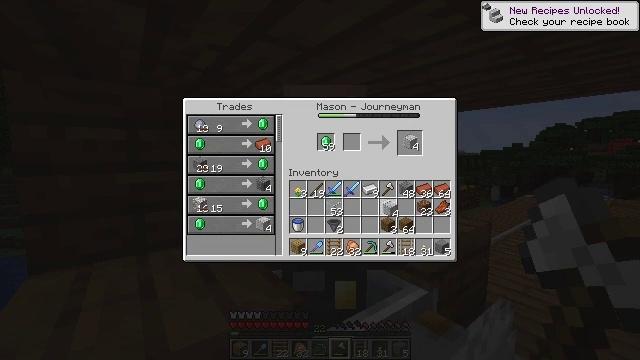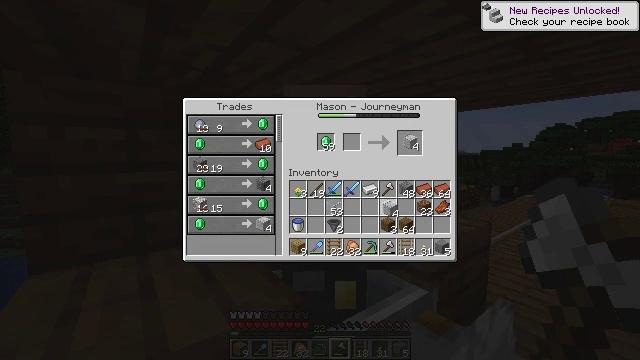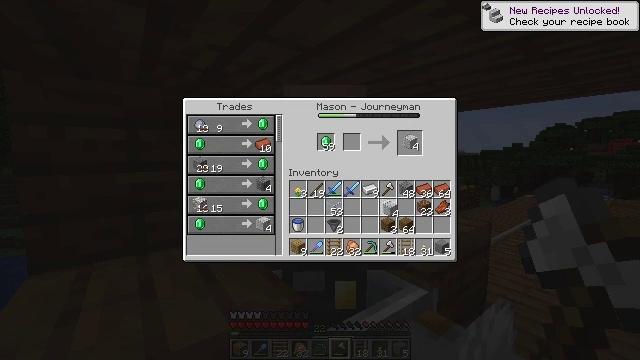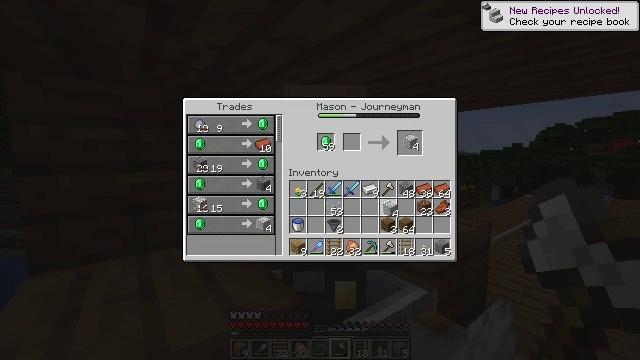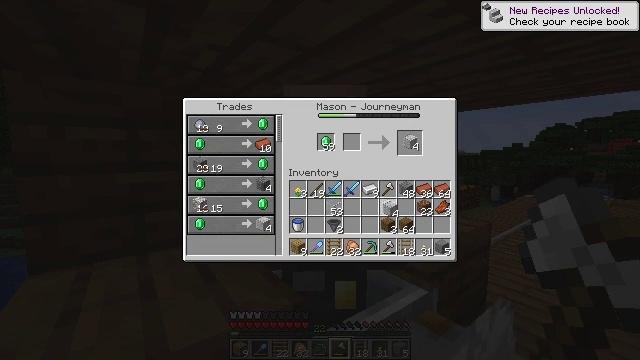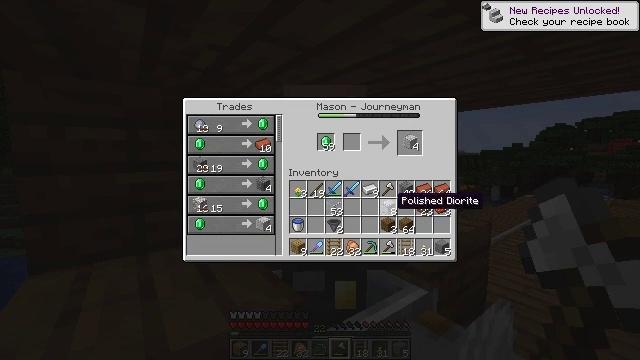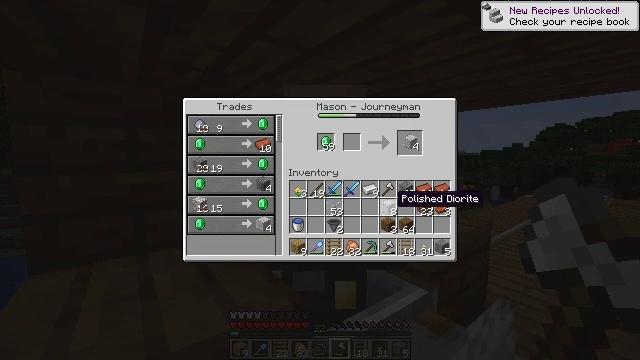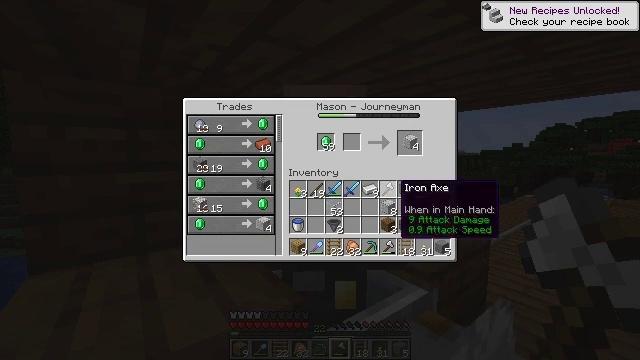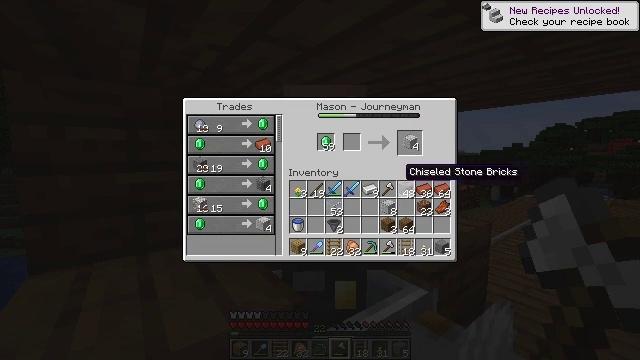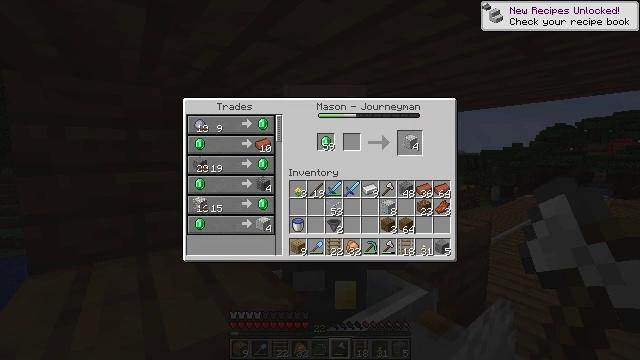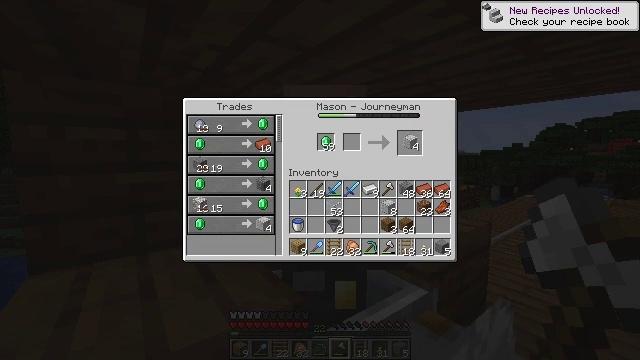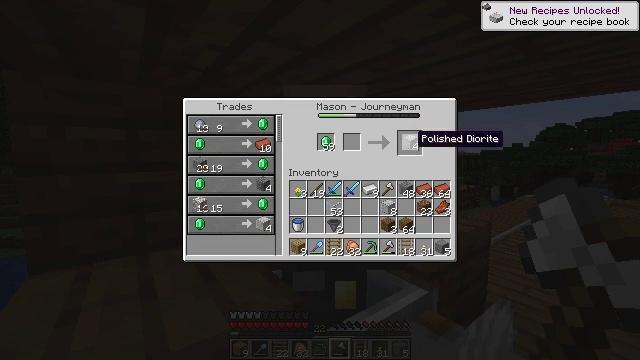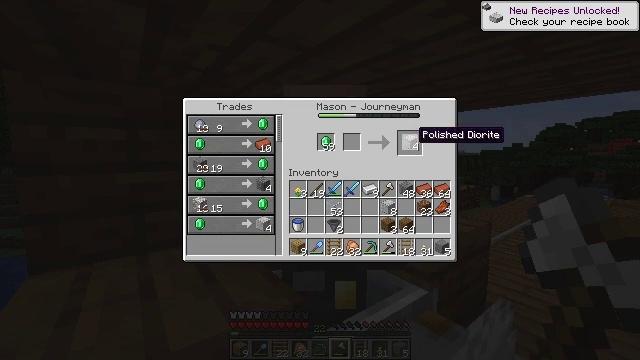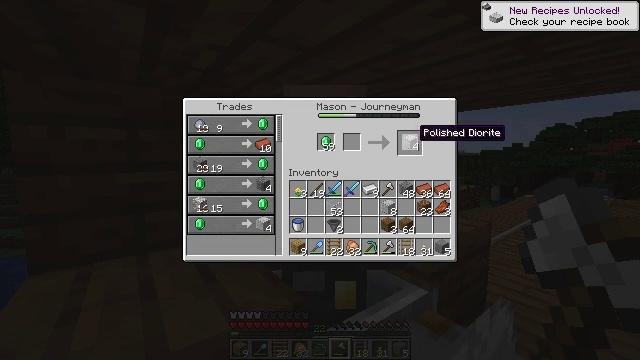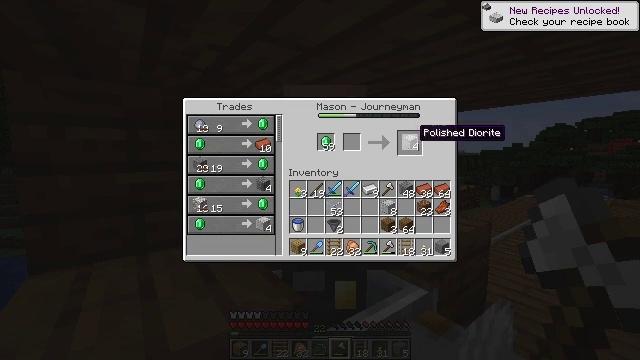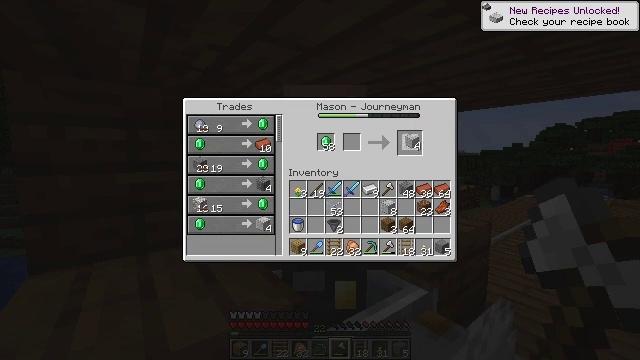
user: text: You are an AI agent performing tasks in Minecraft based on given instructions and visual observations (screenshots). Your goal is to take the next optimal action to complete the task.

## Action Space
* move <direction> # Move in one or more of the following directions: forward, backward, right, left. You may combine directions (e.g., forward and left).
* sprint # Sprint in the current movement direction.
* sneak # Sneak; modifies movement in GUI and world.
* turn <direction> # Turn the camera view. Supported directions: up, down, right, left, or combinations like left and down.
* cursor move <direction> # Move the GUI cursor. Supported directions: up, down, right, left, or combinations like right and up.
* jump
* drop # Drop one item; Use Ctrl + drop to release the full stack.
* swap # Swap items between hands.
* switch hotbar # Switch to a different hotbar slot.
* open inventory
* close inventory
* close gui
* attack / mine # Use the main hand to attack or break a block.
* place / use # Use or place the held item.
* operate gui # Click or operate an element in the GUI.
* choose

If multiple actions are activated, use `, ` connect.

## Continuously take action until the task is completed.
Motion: motion action
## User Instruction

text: Use the crafting table to create polished diorite.
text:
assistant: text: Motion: no_op
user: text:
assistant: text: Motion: no_op
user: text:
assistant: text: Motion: operate gui
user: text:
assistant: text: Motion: operate gui
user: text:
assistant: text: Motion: no_op
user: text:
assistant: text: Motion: no_op
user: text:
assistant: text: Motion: cursor move up
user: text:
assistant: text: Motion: cursor move up
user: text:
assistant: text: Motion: cursor move right and up
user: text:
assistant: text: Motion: cursor move up
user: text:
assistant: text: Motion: no_op
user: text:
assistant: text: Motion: no_op
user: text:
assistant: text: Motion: no_op
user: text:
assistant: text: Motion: no_op
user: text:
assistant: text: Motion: operate gui
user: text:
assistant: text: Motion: operate gui
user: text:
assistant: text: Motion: cursor move down
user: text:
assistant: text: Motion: cursor move left and down
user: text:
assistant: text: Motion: cursor move down
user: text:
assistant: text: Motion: cursor move down
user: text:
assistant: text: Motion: no_op
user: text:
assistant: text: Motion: no_op
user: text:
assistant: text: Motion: no_op
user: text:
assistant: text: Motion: operate gui
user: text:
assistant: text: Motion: operate gui
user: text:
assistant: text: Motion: no_op
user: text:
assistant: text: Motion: no_op
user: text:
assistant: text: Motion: cursor move right and up
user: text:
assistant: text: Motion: cursor move up
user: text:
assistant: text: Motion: cursor move up